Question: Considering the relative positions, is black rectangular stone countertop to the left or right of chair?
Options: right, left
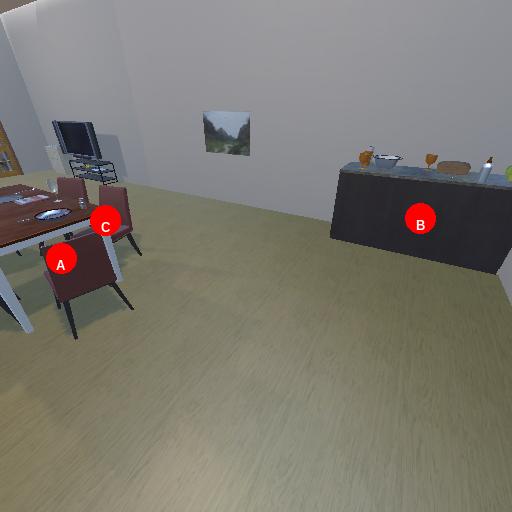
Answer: right